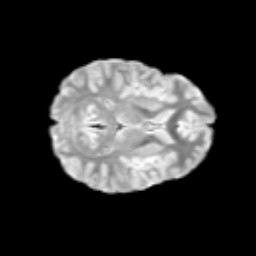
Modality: T2w
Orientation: axial
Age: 13
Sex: female
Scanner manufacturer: siemens
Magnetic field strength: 3 T
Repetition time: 3.8 s
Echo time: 0.07 s